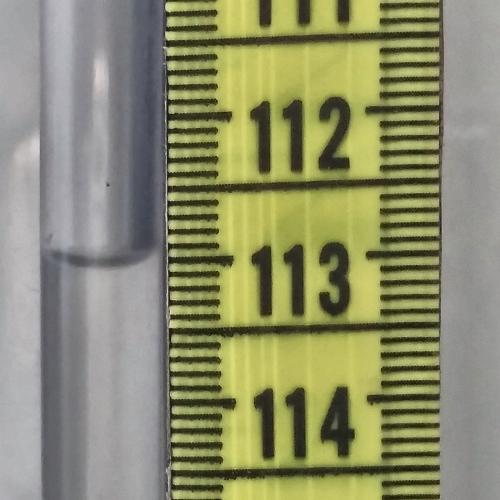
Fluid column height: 113.0 cm